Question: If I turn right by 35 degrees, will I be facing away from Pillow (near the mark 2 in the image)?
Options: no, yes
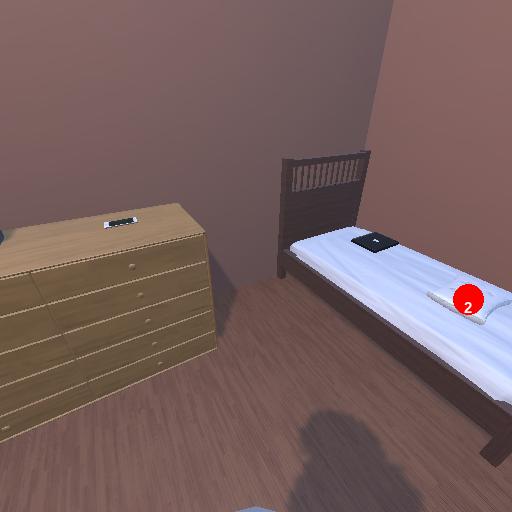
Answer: no